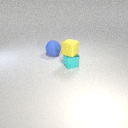
small yellow rubber cube above small cyan metal cube